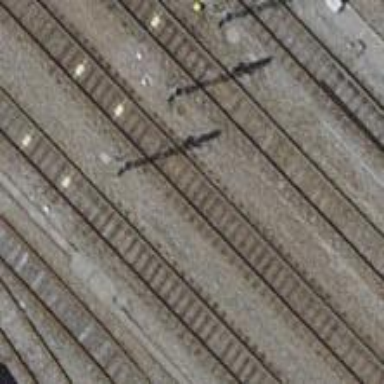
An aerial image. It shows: Railway signal.